Brain MRI, t1w sequence, axial 2D slice.
Patient: age 40, sex F, weight 78 kg, height 1.78 m
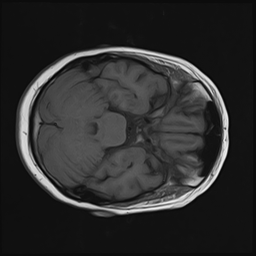